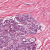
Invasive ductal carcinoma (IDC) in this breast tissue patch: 0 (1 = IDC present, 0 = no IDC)